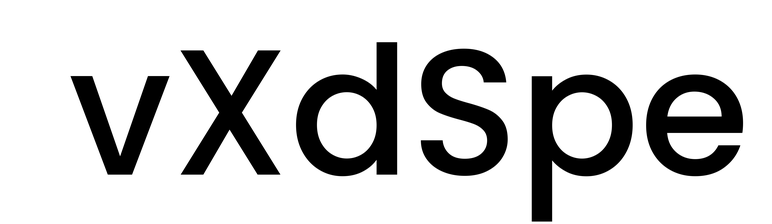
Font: Poppins-Medium